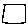
Label: square